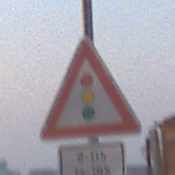
Verkehrszeichen: Lichtzeichenanlage
Zusatzzeichen unten: ZeitangabenOhneBeschraenkungAufWochentage2
Umgebung: Outdoor, Urban
Tageszeit: SunriseSunset
Wetter: Clear
Licht: Natural
Jahreszeit: NotSpecified
Kontrast: MediumContrast